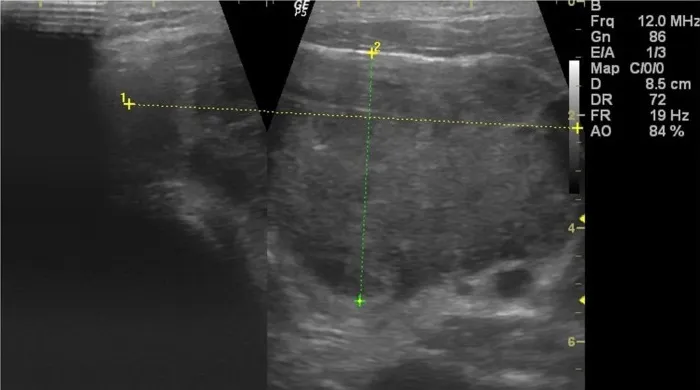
Ultrasound appearance of the tumor.
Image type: radiology (ultrasound)